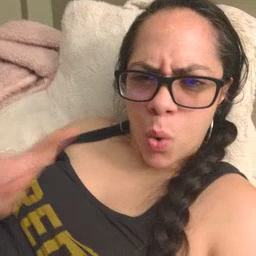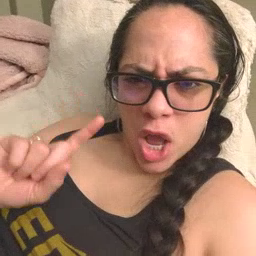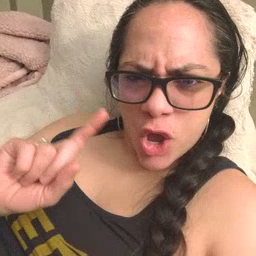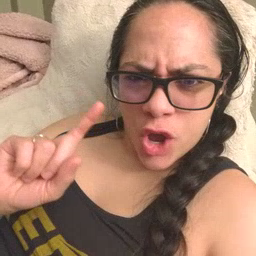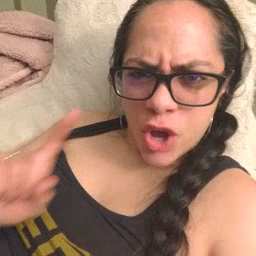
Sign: where